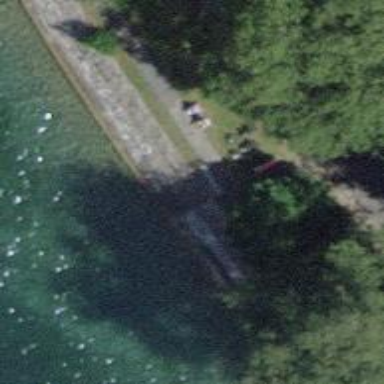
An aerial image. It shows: Bench for seating.